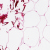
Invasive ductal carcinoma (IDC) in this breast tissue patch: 0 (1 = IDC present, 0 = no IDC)